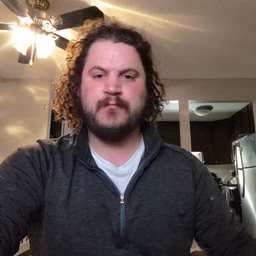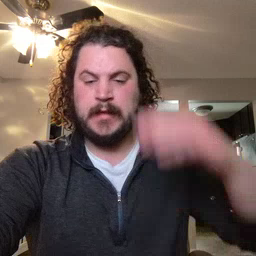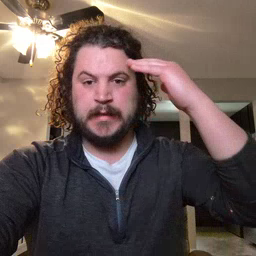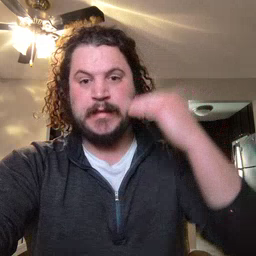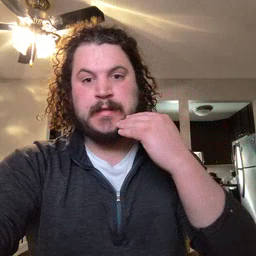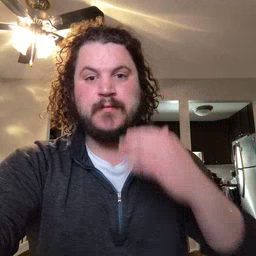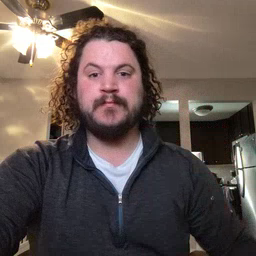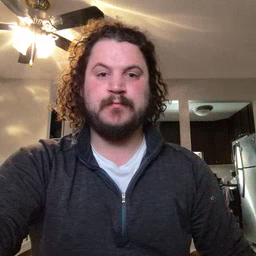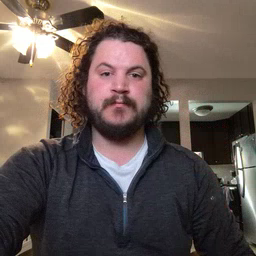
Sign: head